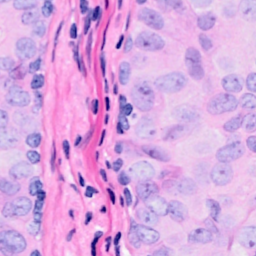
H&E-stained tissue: Breast